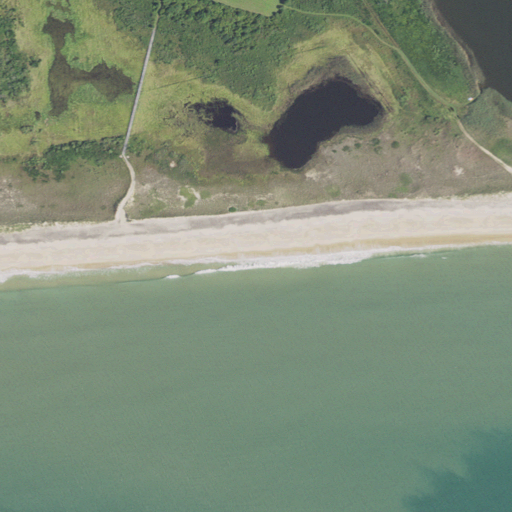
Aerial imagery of beach in Massachusetts named Black Point Beach containing open water, barren land, herbaceous wetlands, and grassland